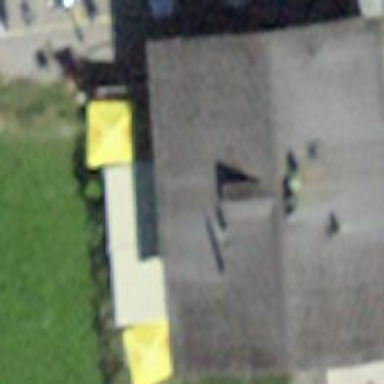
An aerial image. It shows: Hotel with restaurant.